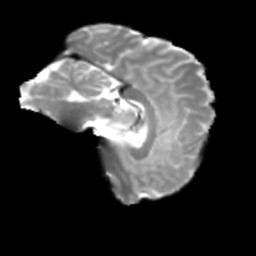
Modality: T2w
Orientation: sagittal
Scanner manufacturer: siemens
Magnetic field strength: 3 T
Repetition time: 4 s
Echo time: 0.0594 s